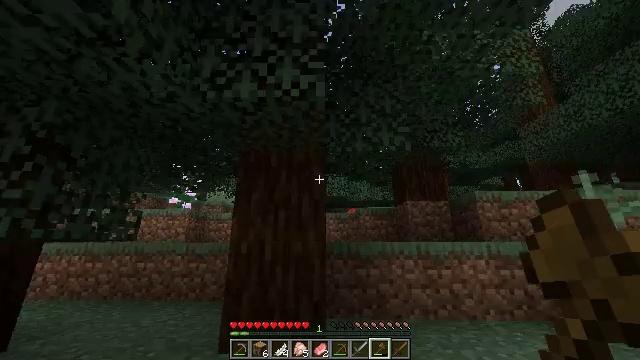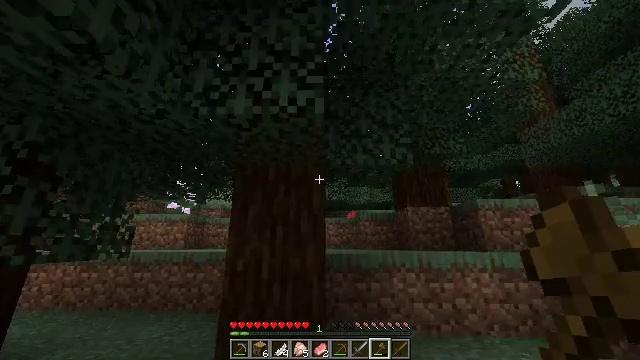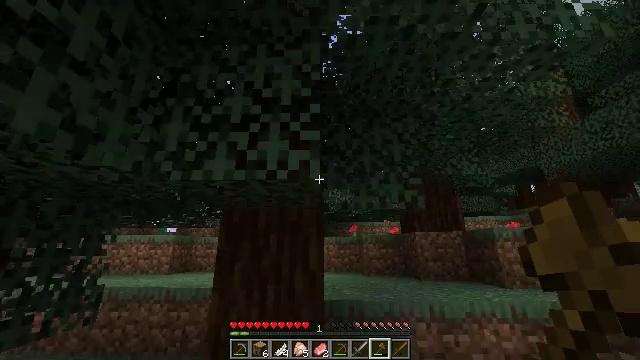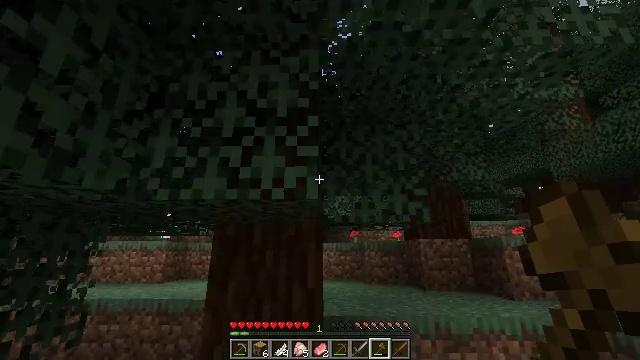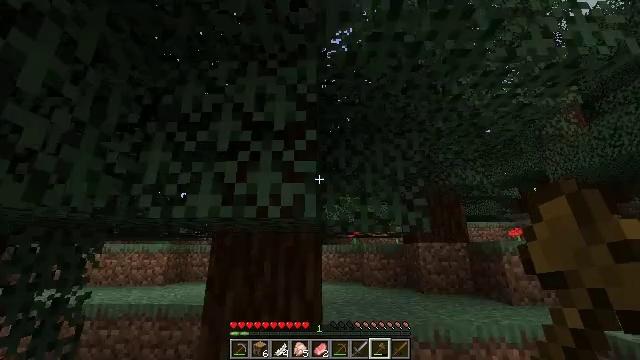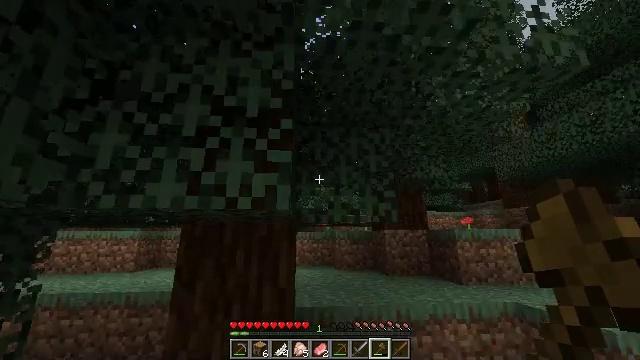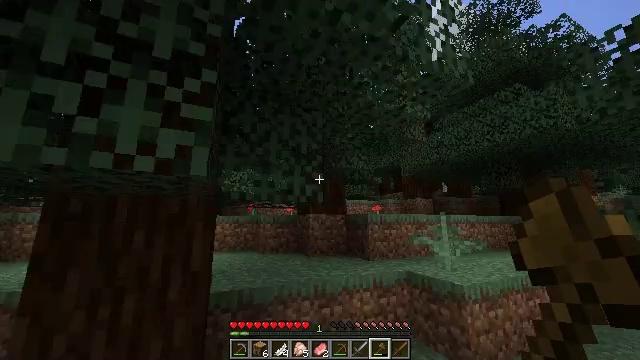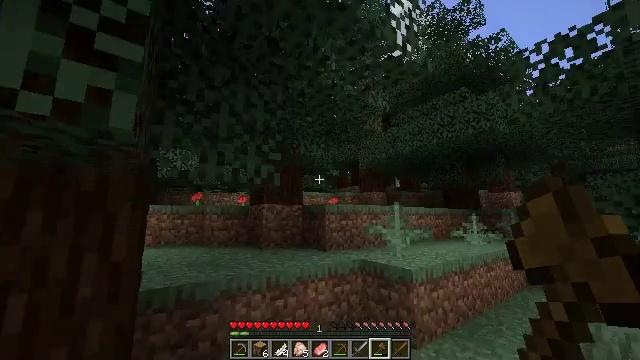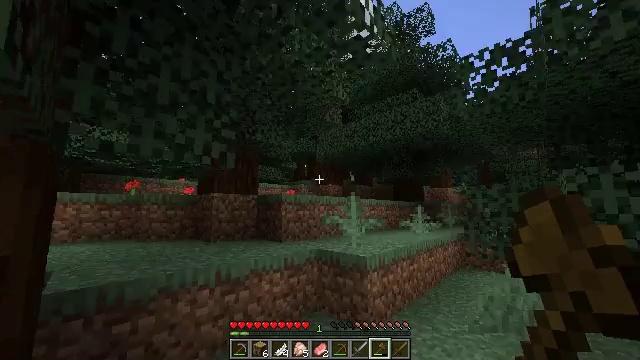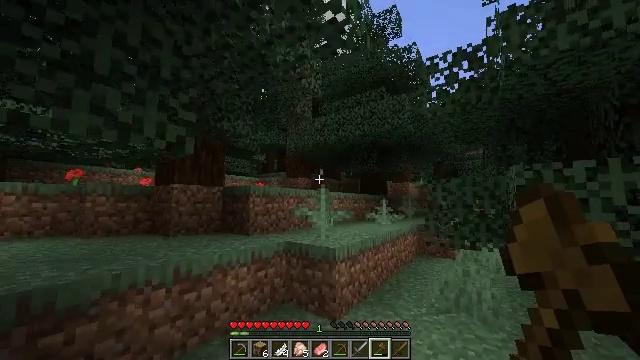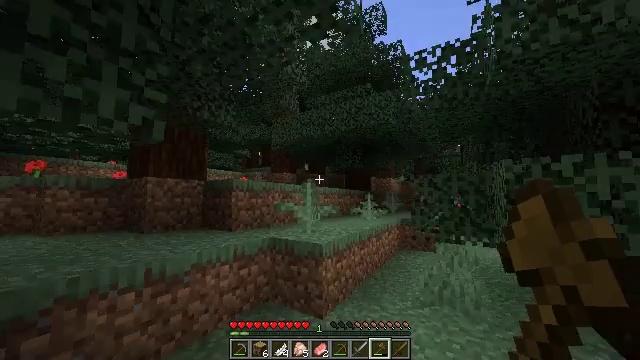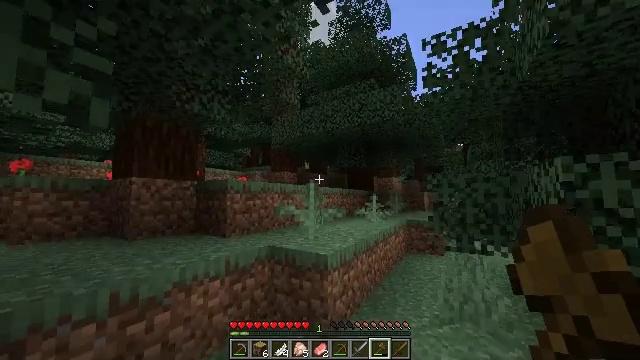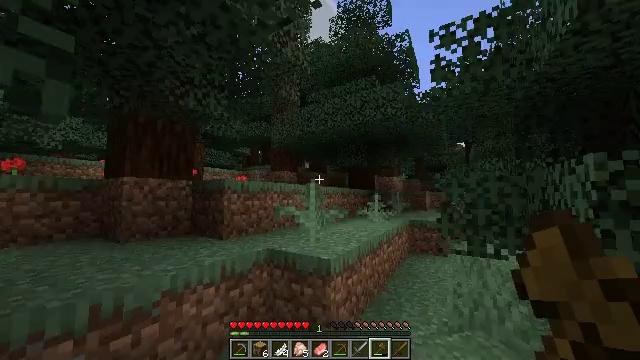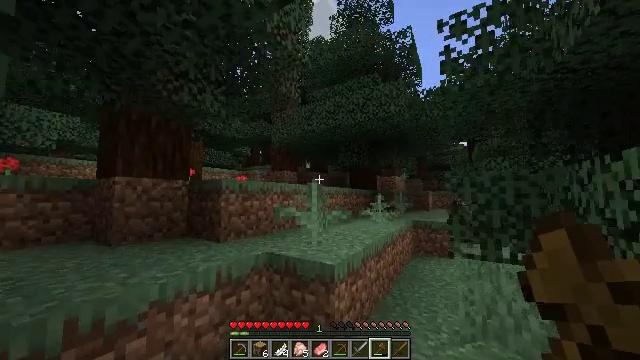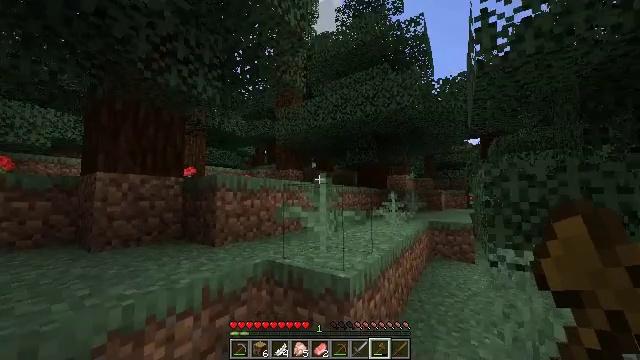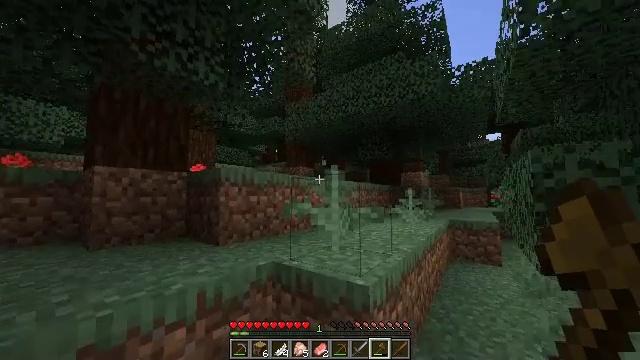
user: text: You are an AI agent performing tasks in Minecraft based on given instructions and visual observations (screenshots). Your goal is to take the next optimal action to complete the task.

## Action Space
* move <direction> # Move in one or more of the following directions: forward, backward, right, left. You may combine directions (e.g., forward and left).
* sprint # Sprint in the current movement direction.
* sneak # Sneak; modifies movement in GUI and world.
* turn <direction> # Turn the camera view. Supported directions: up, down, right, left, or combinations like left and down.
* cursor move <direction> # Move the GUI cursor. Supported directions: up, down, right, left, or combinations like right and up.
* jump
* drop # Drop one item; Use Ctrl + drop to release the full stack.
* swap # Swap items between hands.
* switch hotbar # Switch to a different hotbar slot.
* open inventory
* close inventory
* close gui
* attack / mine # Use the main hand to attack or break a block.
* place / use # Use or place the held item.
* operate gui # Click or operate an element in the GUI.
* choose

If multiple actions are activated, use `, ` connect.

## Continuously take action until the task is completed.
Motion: motion action
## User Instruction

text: Harvest the peony for decoration.
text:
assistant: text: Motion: move forward, sprint, jump
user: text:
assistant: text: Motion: move forward, sprint, jump
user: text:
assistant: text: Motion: move forward, sprint, jump
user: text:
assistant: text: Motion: move forward, sprint, jump
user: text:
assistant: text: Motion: move forward, sprint, turn right and down, jump
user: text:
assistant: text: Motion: move forward, sprint, turn right and down
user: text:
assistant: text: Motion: move forward, sprint, turn right and down
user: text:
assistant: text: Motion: move forward, sprint, turn right and down
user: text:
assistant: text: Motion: move forward, sprint, turn right and down
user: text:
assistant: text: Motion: move forward, sprint, turn right and down
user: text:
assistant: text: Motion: move forward, sprint
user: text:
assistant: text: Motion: move forward, sprint
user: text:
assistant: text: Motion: move forward, sprint
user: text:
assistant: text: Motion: move forward, sprint, turn left
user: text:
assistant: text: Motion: move forward, sprint, turn left
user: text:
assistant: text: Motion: move forward, sprint, turn left
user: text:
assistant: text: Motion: move forward, sprint
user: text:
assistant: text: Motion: move forward, sprint, jump
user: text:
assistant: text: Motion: move forward, sprint, turn left, jump
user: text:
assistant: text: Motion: move forward, sprint, turn left, jump
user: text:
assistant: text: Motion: move forward, sprint, jump
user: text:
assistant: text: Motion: move forward, sprint, jump
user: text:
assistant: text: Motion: move forward, sprint
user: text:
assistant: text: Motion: move forward, sprint
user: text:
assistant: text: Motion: move forward, sprint
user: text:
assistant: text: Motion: move forward, sprint, turn left
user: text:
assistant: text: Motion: move forward, sprint, turn left
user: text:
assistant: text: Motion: move forward, sprint, turn left
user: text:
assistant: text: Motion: move forward, sprint, turn left and down, jump
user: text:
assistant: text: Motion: move forward, sprint, turn left and down, jump